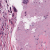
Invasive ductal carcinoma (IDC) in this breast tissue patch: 1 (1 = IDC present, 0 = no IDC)